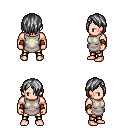
a pixel art fantasy rpg character, male body template, human, light skin, white tunic, gold greaves, gray bangs hairstyle, cloth bracers, four views (front, back, left, right), 2x2 character sprite sheet, small pixel art, hard edges, no anti-aliasing